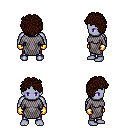
a pixel art fantasy rpg character, male body template, dark elf, purple skin, chain mail, metal pants, brown curly afro hairstyle, gold gloves, four views (front, back, left, right), 2x2 character sprite sheet, small pixel art, hard edges, no anti-aliasing